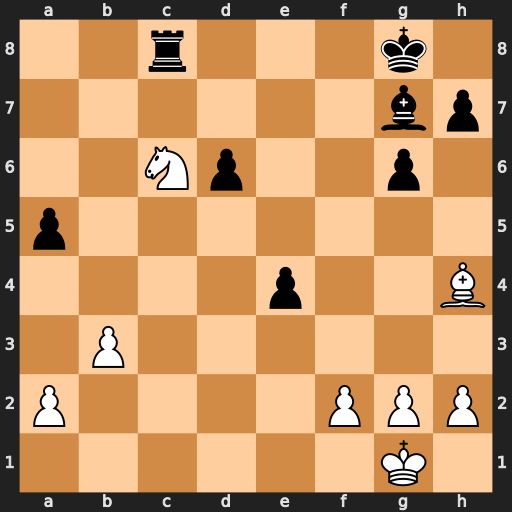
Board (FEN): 2r3k1/6bp/2Np2p1/p7/4p2B/1P6/P4PPP/6K1
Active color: w
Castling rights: -
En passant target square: -
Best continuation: Ne7+ Kf7 Nxc8